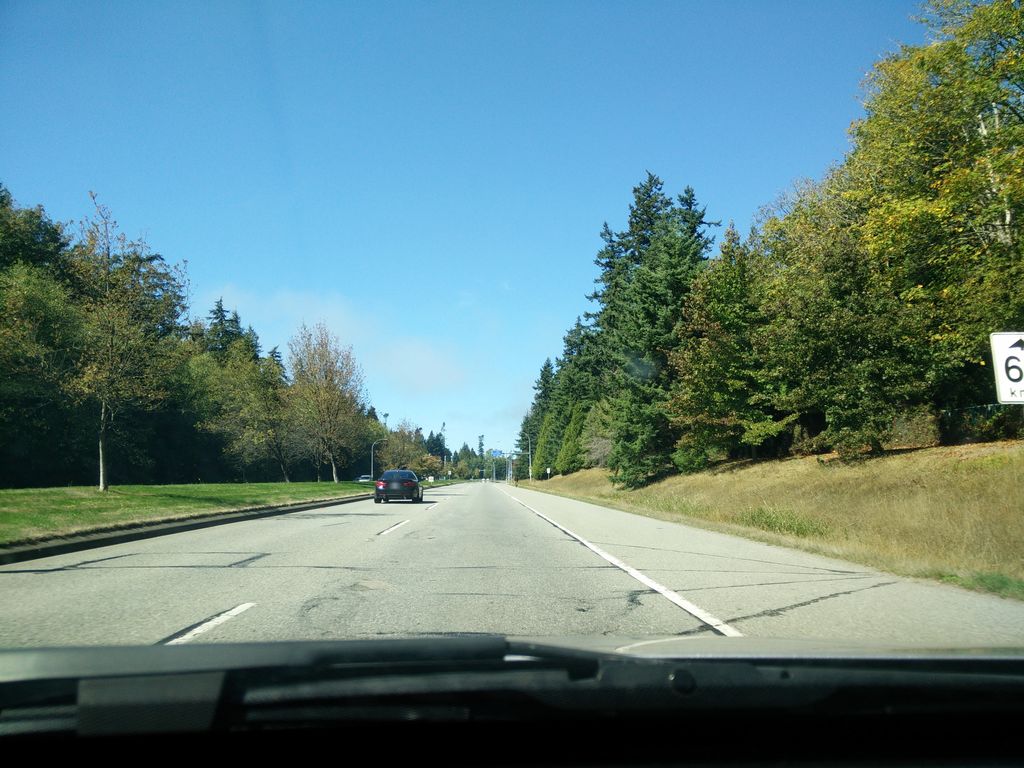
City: vancouver